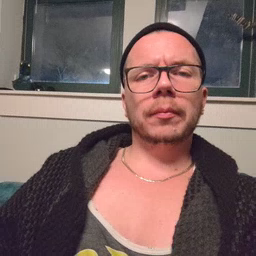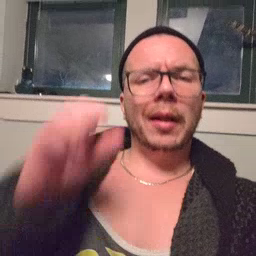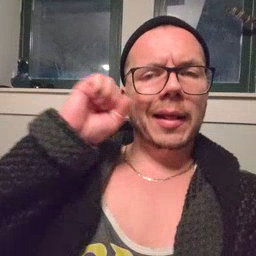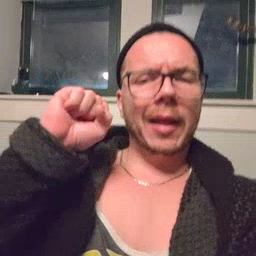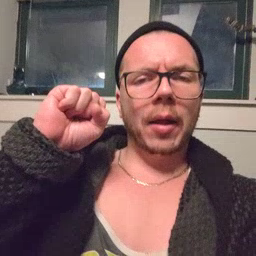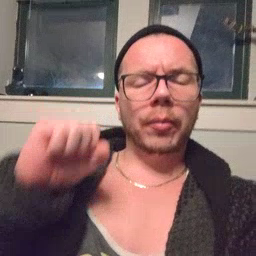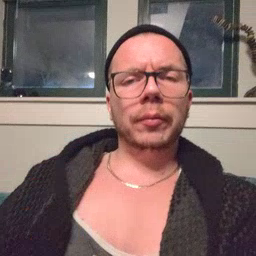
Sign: loud